Question: I'm coming across an issue that I feel like I've found (and solved) before. But can't remember what or how.
I'm using jQuery Mobile and re-skinning it majorly. Part of this is putting a solid thick line at the bottom of the nav items. So I've overridden the borders so I have a left and right 1px border, then a 10px bottom border. But the bottom border is jagged, it looks like the left and right are trying to come over half of the bottom border but not all of it.
I've attached a screenshot of the problem (I've increased bottom-border to 25px to make it more obvious).
'''
#id
{
border: #231F20 1px solid;
border-top: none;
border-bottom: #EE1E5C 25px solid;
}
'''
Any ideas where this problem is coming form and how to solve?

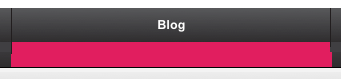
Answer: It's because the border edges don't meet in straight horizontal or vertical lines, but in diagonals starting at the corner of the inner box and finishing at the corner of the box including the borders (in this case that means the border finishes one pixel to the left and right of where it starts). If you changed your side borders to be wider it'd be clearer what's happening.
Here's a quick image to illustrate:

The borders join along the red lines.
As to a solution - you may need an extra element to wrap to provide that bottom border, or get rid of your 1px side borders. Neither are ideal solutions I'm afraid.